Question: I created a blog in Nuxt.js which uses Markdown for my articles. When writing my first article, I realized I can't include images in my markdown article from my 'assets' folder. It only works if it's a link like the example below:
Markdown Image:

How can insert an image in Nuxt.js Markdown from this location? 'assets/images/blog/trees.png'
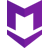
Answer: Looks like relative paths are not currently available: <URL>
Only absolute paths should work after placing the image in the '/static' directory
'''

'''